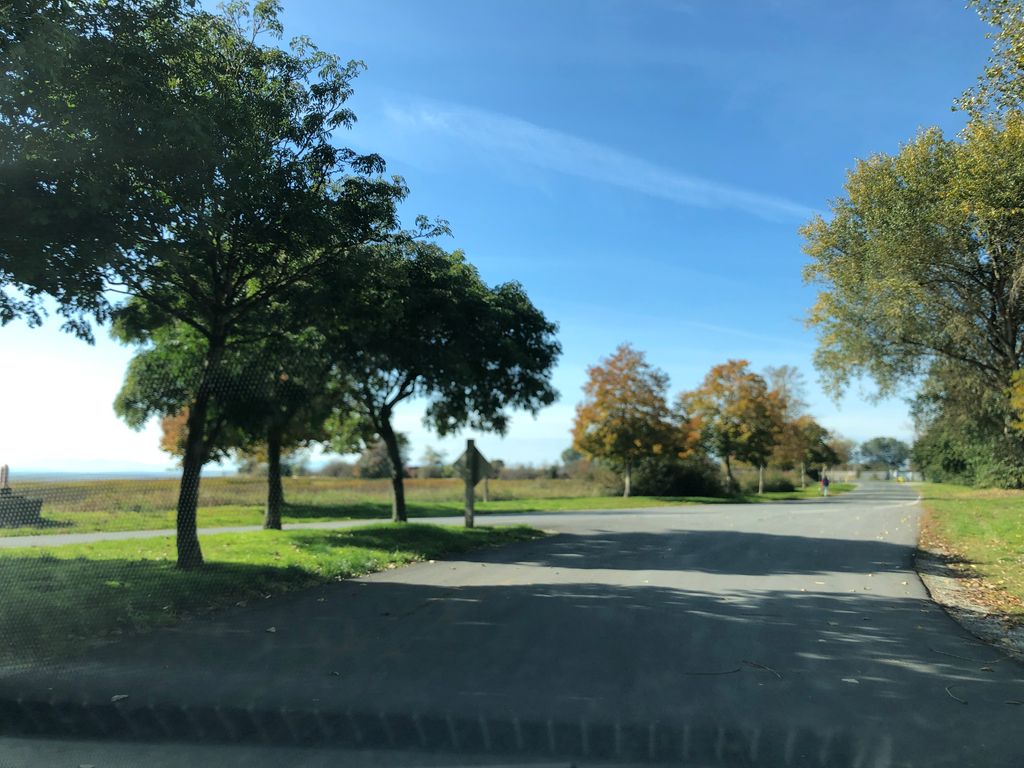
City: vancouver